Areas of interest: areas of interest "Phoenix South City"
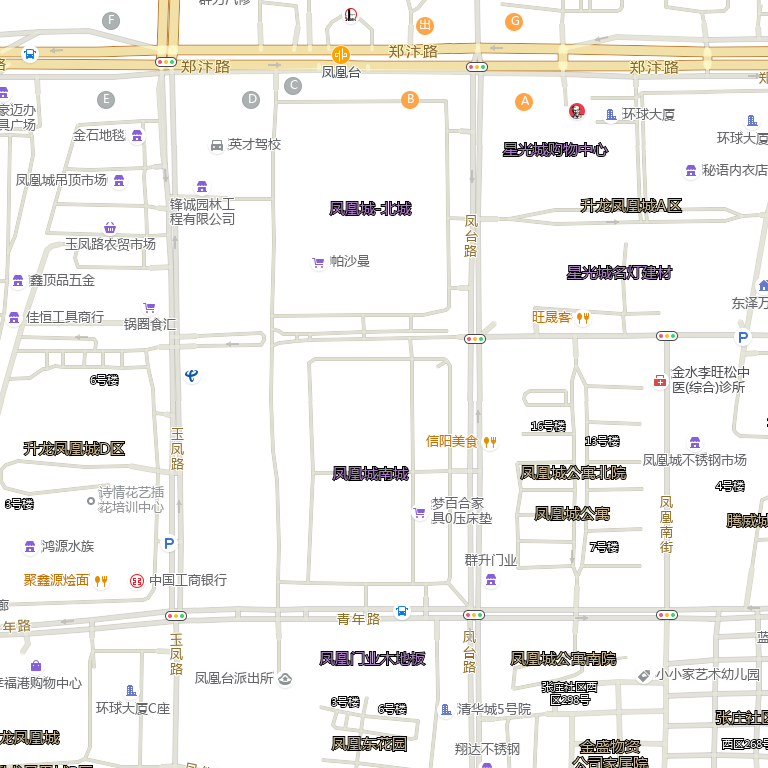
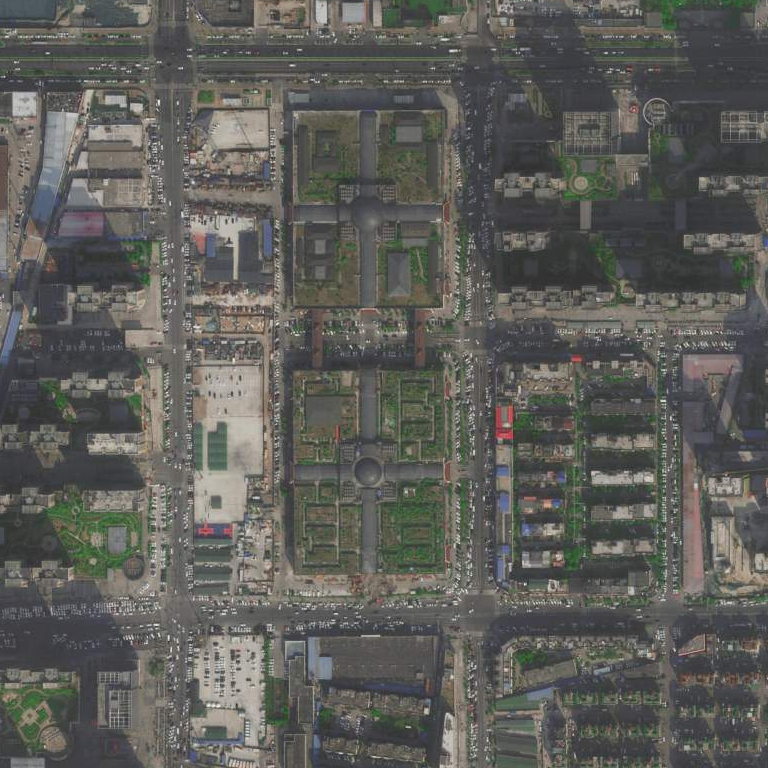